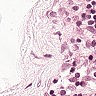
Metastatic tissue present: no